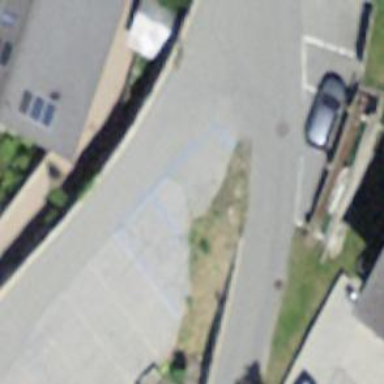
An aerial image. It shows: Parking area with surface.